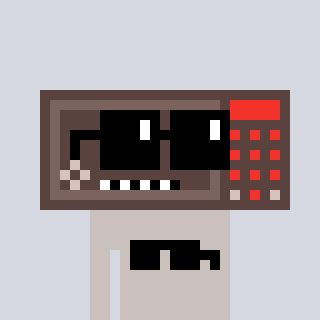
a pixel art character with square black sunglasses, a wallsafe-shaped head and a foggrey-colored body on a cool background